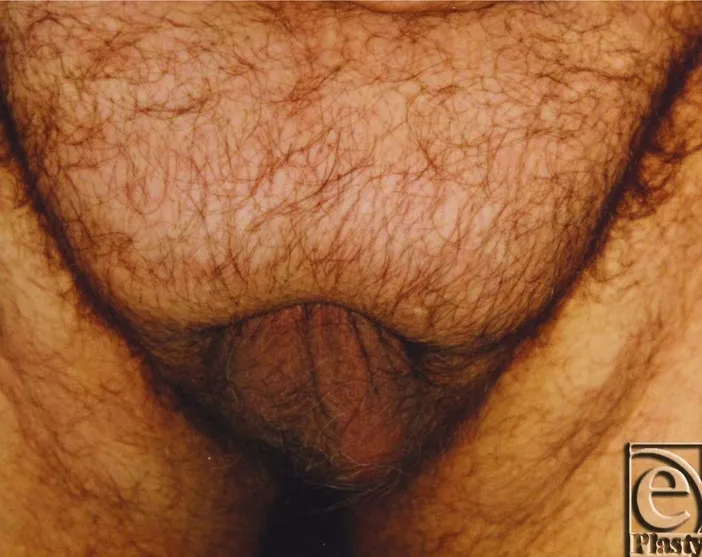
Retracted penis and scrotum.
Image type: medical_photograph (other_medical_photograph)